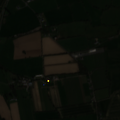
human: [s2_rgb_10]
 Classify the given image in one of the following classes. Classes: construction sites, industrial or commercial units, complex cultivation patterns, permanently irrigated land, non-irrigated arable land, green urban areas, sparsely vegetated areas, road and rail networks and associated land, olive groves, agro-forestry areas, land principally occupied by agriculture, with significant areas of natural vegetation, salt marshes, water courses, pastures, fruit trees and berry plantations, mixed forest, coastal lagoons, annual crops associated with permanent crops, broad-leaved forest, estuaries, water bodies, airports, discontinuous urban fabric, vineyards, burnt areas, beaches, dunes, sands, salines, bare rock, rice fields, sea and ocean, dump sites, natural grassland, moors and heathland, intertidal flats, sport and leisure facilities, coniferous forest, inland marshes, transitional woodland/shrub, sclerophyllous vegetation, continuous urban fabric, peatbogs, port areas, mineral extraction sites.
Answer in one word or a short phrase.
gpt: non-irrigated arable land, pastures, complex cultivation patterns